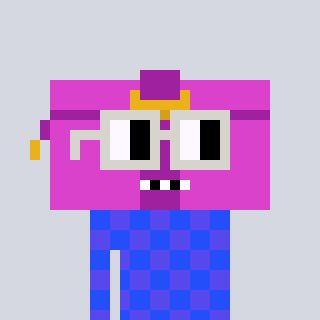
a pixel art character with square light gray glasses, a clutch-shaped head and a computerblue-colored body on a cool background